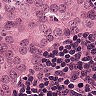
Metastatic tissue present: yes